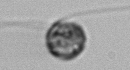
Label: Dinophyceae